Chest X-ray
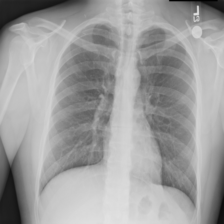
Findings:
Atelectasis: negative
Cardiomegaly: negative
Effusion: negative
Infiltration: negative
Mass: negative
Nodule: negative
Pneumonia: negative
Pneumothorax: negative
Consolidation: negative
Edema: negative
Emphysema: negative
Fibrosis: negative
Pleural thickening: negative
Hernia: negative